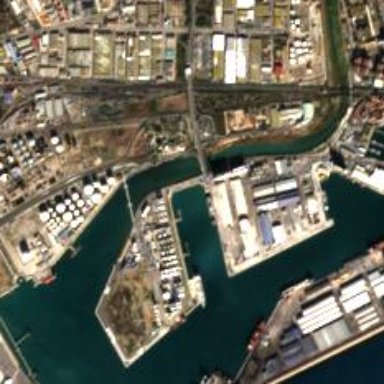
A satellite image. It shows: Industrial area designated for port activities.